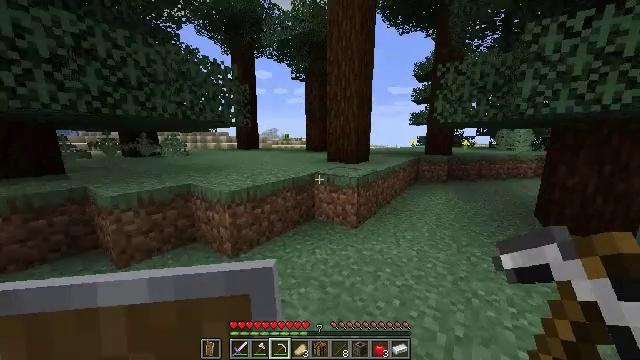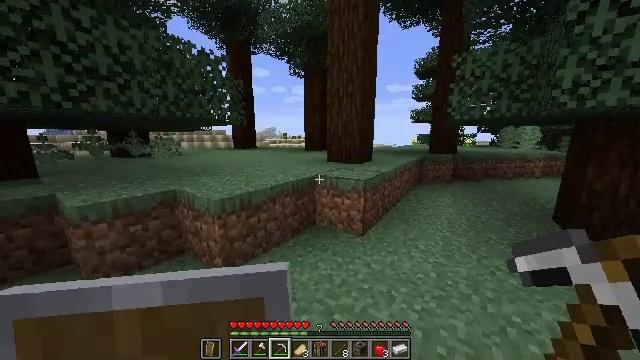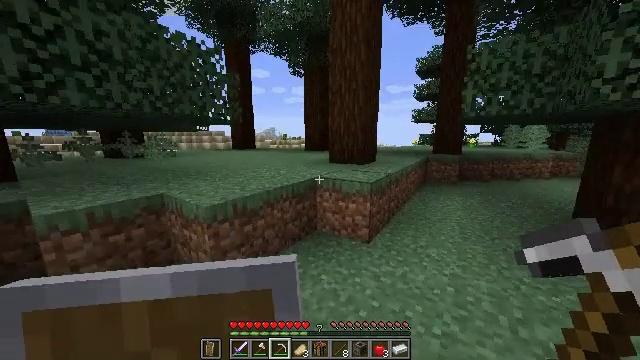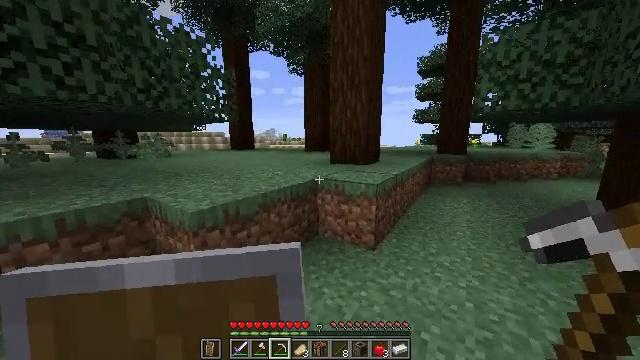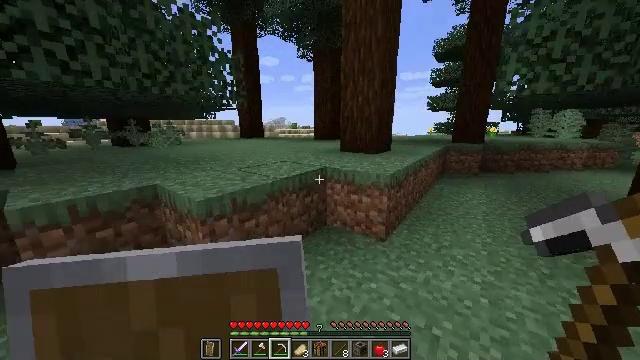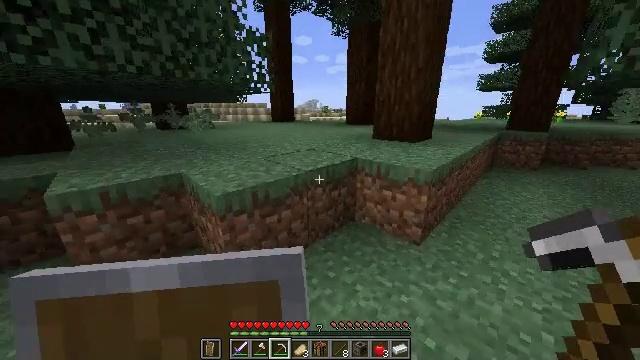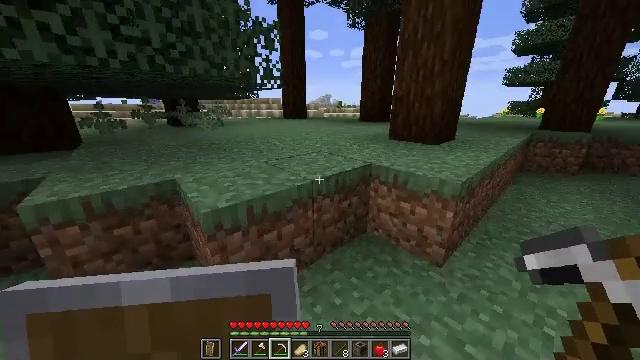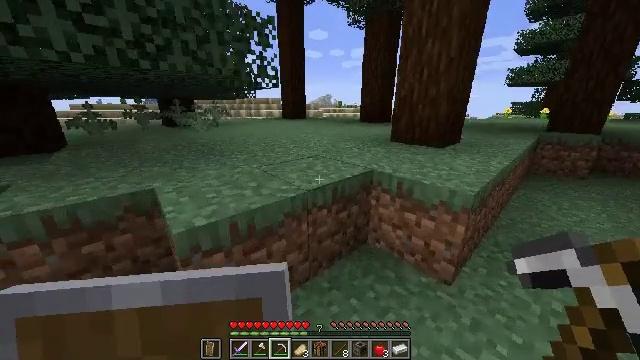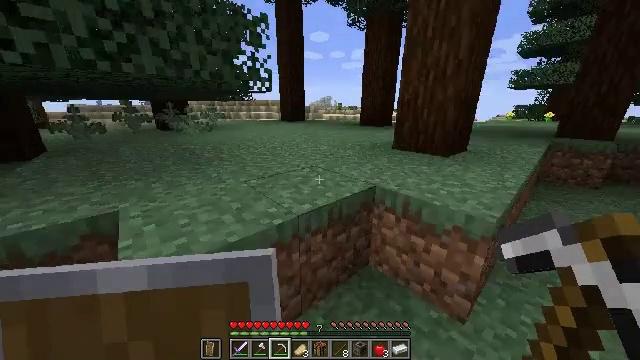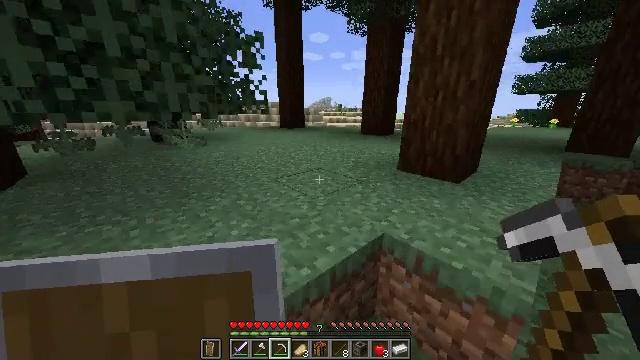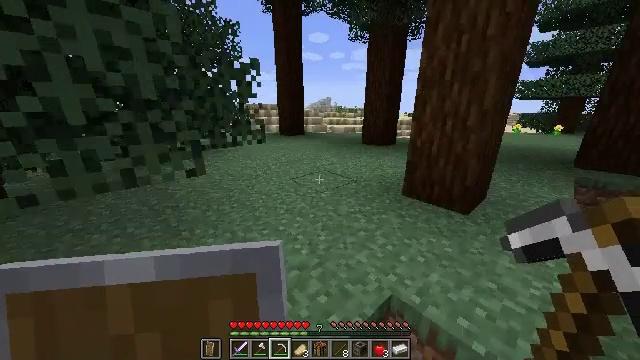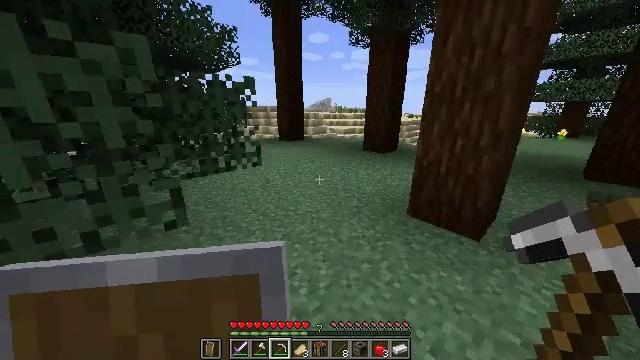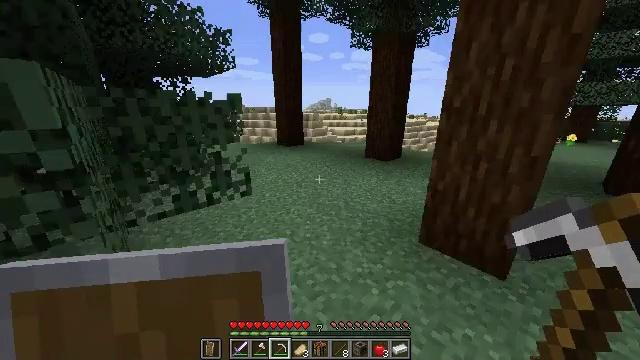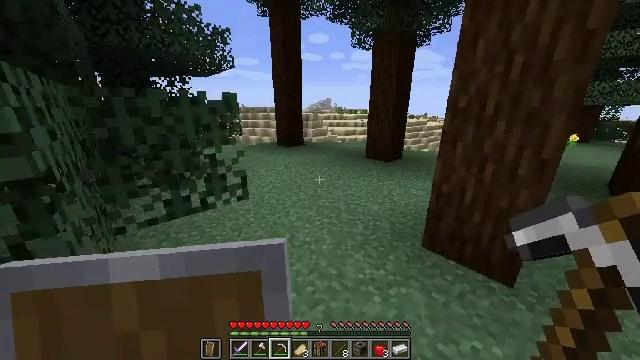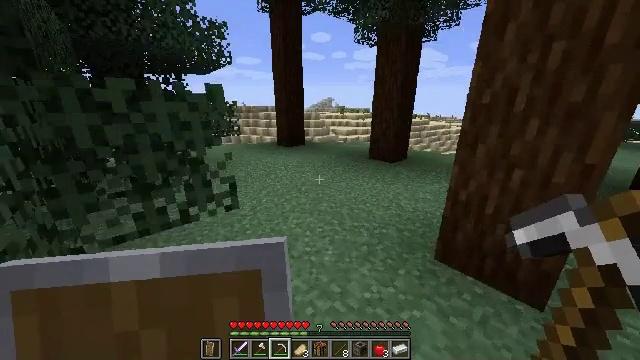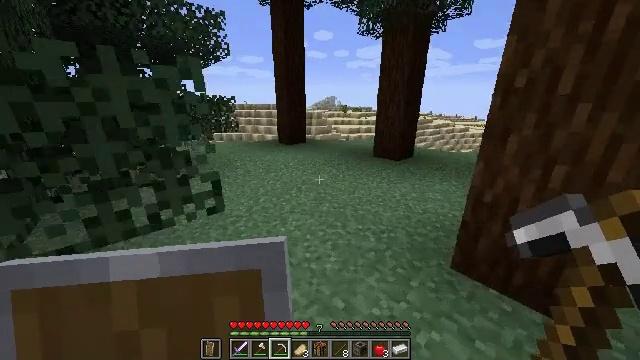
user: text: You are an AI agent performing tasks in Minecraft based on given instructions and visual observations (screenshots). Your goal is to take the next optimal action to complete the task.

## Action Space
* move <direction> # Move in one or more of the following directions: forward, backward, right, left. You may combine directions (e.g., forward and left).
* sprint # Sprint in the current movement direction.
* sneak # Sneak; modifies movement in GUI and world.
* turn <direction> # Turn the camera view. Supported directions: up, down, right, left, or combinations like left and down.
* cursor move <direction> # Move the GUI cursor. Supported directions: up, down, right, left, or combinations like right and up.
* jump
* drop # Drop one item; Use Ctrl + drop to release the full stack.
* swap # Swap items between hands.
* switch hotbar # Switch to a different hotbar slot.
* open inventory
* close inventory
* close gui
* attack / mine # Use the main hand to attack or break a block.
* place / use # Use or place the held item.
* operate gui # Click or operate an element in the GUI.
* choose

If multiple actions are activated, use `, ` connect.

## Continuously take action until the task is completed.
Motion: motion action
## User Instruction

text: Collect sugar cane near water sources.
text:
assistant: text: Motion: move forward, sprint
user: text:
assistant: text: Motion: move forward, sprint
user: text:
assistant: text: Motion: move forward, sprint
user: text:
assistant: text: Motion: move forward, sprint, turn left and down
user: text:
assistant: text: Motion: move forward, sprint, turn left and down
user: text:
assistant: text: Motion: move forward, sprint, turn left
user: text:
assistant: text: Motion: move forward, sprint
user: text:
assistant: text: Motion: move forward, sprint, jump
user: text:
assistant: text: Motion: move forward, sprint, jump
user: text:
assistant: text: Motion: move forward, sprint, jump
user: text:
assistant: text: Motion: move forward, sprint, jump
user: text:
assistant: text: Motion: move forward, sprint, jump
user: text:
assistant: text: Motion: move forward, sprint, jump
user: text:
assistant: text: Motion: move forward, sprint, jump
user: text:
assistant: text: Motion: move forward, sprint, jump
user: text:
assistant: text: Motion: move forward, sprint, jump
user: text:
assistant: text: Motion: move forward, sprint, jump
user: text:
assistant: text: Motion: move forward, sprint, jump
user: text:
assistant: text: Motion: move forward, sprint, jump
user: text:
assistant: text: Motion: move forward, sprint, jump
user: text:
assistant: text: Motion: move forward, sprint, jump
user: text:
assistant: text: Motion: move forward, sprint, jump
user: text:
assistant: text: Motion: move forward, sprint, jump
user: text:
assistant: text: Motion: move forward, sprint, jump
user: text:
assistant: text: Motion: move forward, sprint, jump
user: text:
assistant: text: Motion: move forward, sprint, turn left and down, jump
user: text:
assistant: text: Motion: move forward, sprint, turn left and down, jump
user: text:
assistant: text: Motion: move forward, sprint, turn left, jump
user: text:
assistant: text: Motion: move forward, sprint, turn left, jump
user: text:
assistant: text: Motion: move forward, sprint, turn left, jump